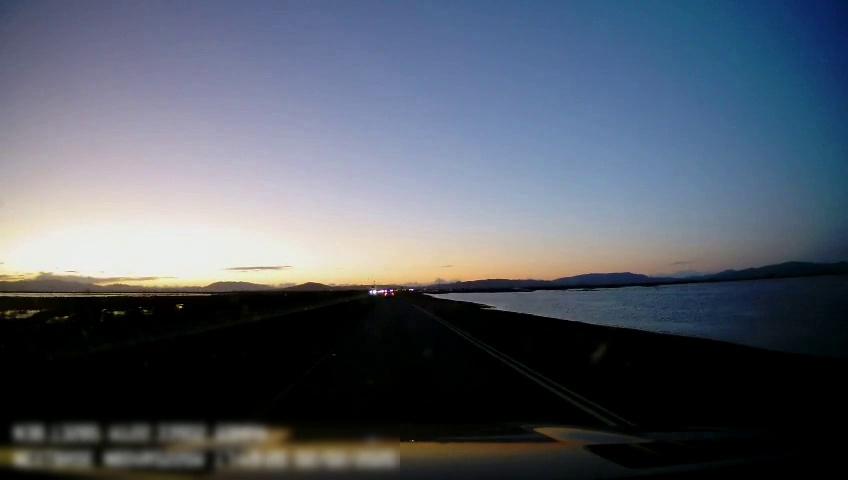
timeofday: Dusk/Dawn/Twilight
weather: Sunny
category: Drivable Space
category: Vehicles | Truck
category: Vehicles | Car
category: Lanes | Current Lane
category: Lanes | Current Lane